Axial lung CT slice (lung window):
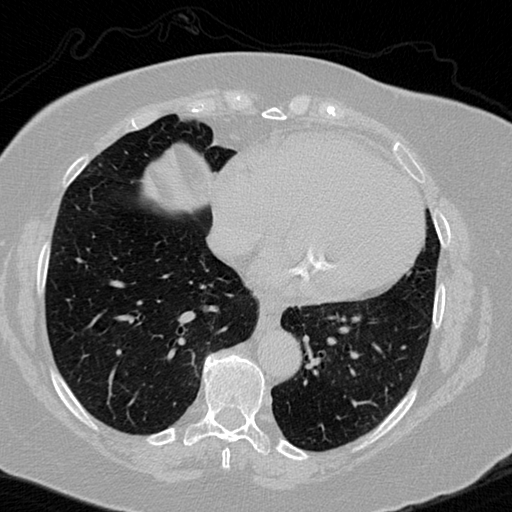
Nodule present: no